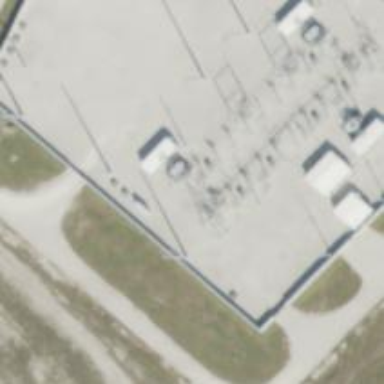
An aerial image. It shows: Switch for power supply.